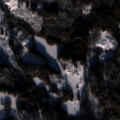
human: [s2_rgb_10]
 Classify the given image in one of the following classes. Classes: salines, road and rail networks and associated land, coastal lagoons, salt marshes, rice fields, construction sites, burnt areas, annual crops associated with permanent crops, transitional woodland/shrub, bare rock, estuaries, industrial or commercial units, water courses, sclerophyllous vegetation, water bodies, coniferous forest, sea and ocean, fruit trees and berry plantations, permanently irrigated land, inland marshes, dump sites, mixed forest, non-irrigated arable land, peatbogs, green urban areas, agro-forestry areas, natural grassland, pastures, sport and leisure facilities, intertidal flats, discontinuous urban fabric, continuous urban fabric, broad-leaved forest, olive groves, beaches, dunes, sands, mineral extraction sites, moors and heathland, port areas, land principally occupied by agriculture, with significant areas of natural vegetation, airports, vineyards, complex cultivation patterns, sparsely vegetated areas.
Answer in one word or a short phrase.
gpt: coniferous forest, mixed forest, transitional woodland/shrub, water bodies